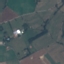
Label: Pasture